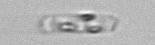
Label: Cerataulina_pelagica